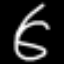
Label: squiggle